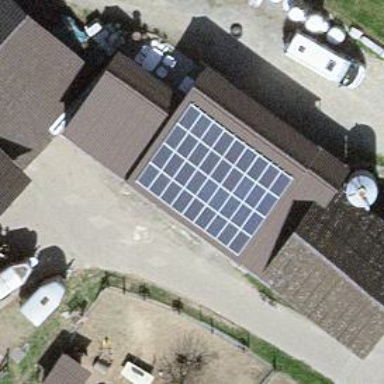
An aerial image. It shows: Solar power generator using photovoltaic method with solar photovoltaic panel types.